Question: I'd like to get a count of how many times a process code of 20 has a LastModifiedTime before a process code of 10 for each WorkflowId grouping.
This query shows the table layout and some data:
'''
SELECT TOP 10 *
FROM master.ProcessLogging with (nolock)
WHERE ProcessCode = 10 OR ProcessCode = 20
ORDER BY WorkflowId, ProcessCode
'''

I've tried a few things, but I'm having a difficult time getting it to work. Each attempt has lead to a dead end that's not worth posting here. Is there a way to see all of the times a 20 comes before a 10? And maybe even see the time difference between them?
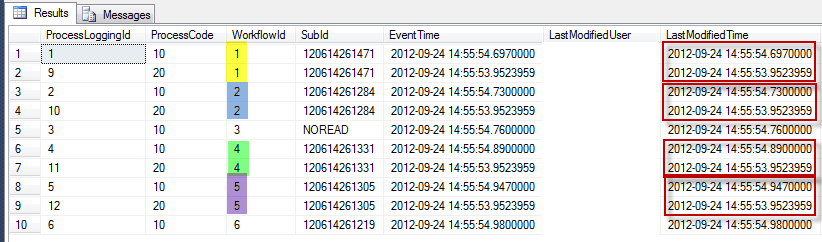
Answer: Upon review this will break if more than one 10 in a group
Will there ever be more than 10 in a group and if so how do you want it handled?
'''
SELECT p10.WorkflowId, count(p20.WorkflowId)
FROM master.ProcessLogging p10
left outer join master.ProcessLogging p20
on p20.WorkflowId = p10.WorkflowId
and p20.EventTime < p10.EventTime
and p20.ProcessCode = 20
where p10.ProcessCode = 10
group by p10.WorkflowId
order by p10.WorkflowId
'''
-- --
Slightly modified above query to show the largest time difference between the 10s and 20s.
'''
SELECT p10.WorkflowId, min(p20.WorkflowId),
DATEDIFF(ms, min(p10.lastmodifiedtime), min(p20.lastmodifiedtime)) as 'Diff (ms)'
FROM master.ProcessLogging p10
join master.ProcessLogging p20
on p20.WorkflowId = p10.WorkflowId
and p20.EventTime < p10.EventTime
and p20.ProcessCode = 20
where p10.ProcessCode = 10
group by p10.WorkflowId
order by ABS(DATEDIFF(ms, min(p10.lastmodifiedtime), min(p20.lastmodifiedtime))) DESC
'''